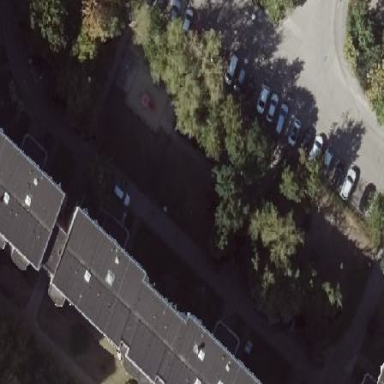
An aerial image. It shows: Residential building with flat roof.